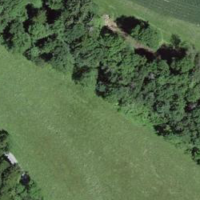
EUNIS habitat code: 44
Species observed at this site:
Allium ursinum